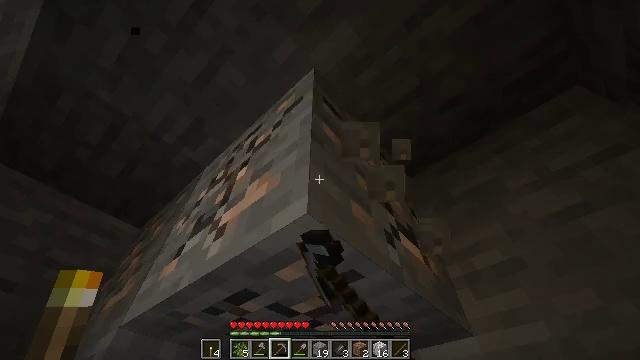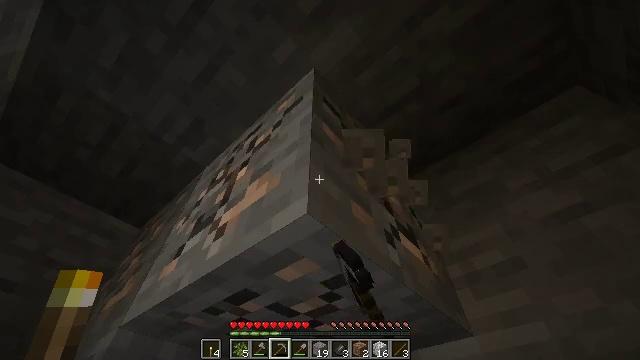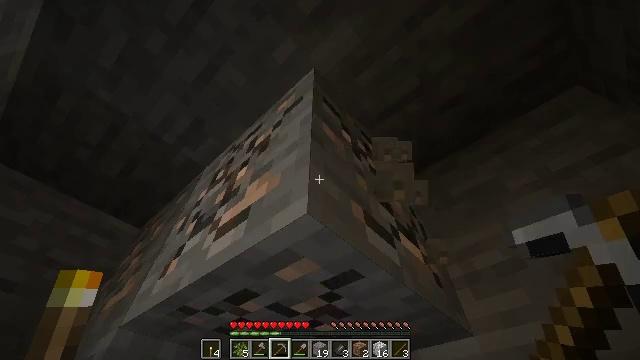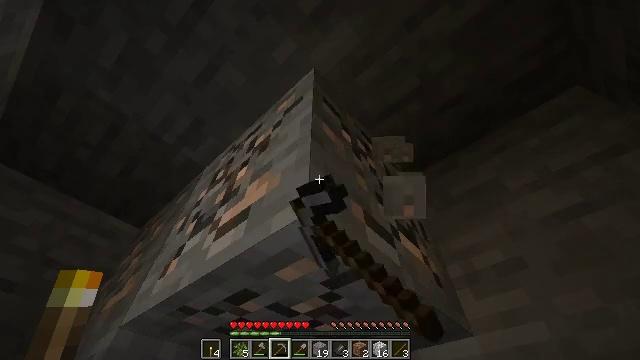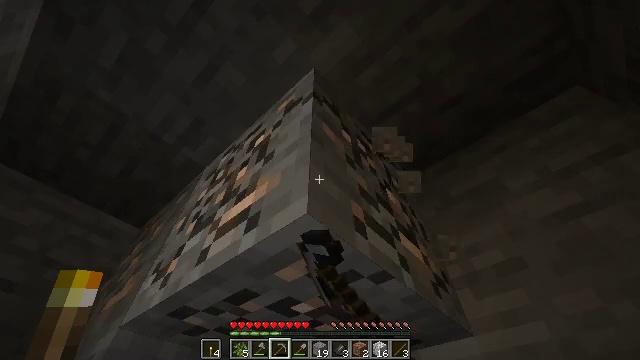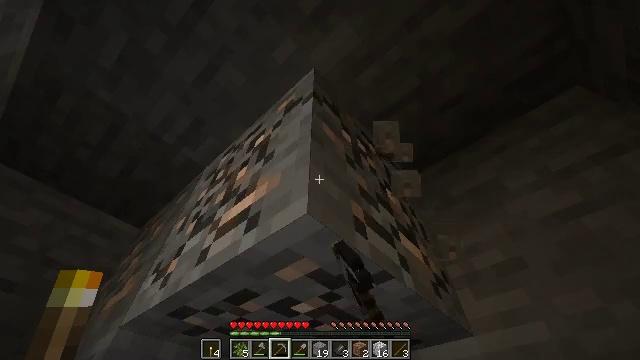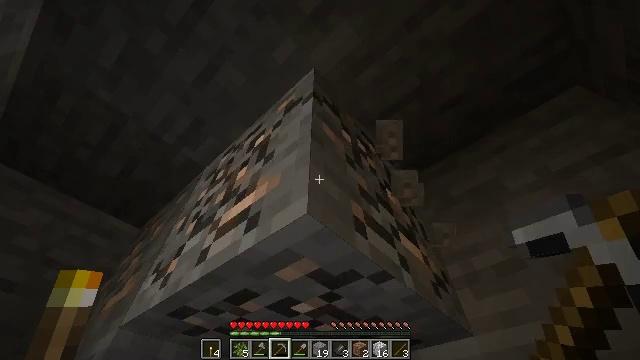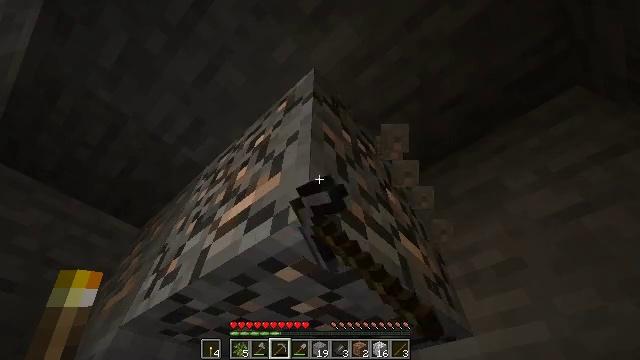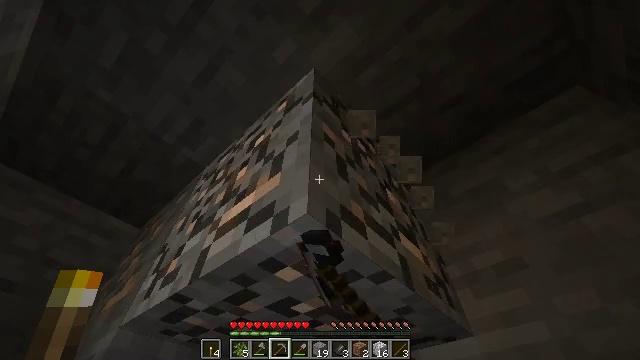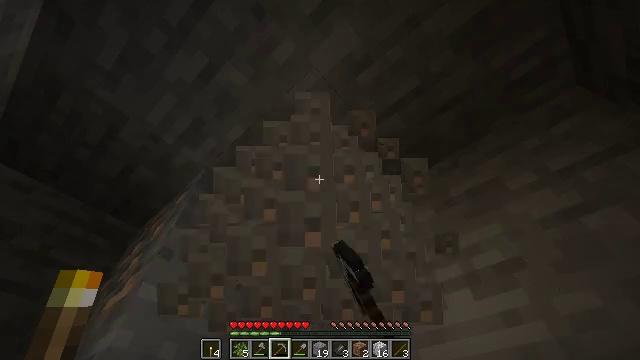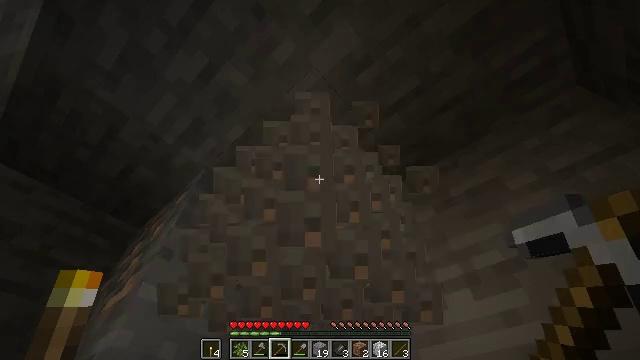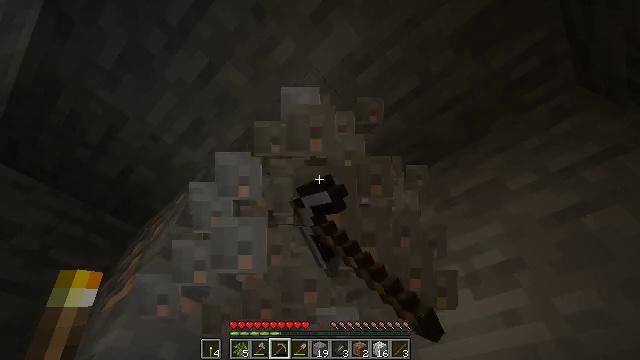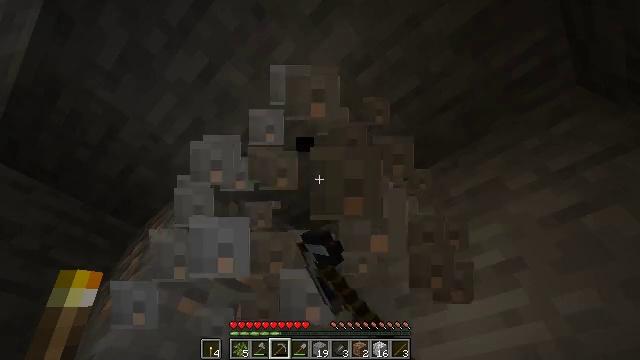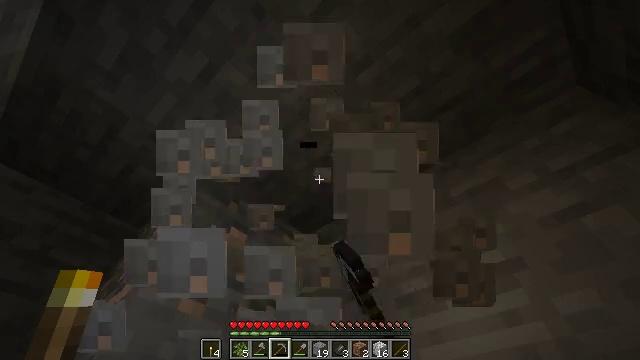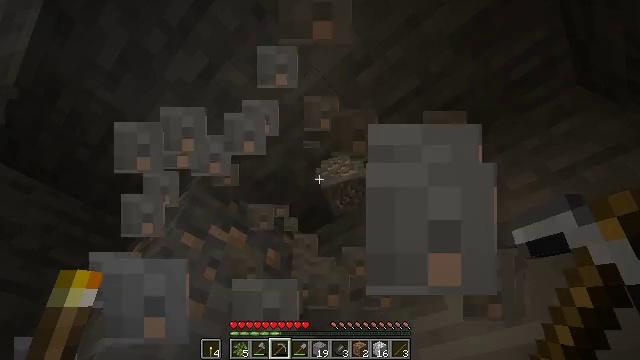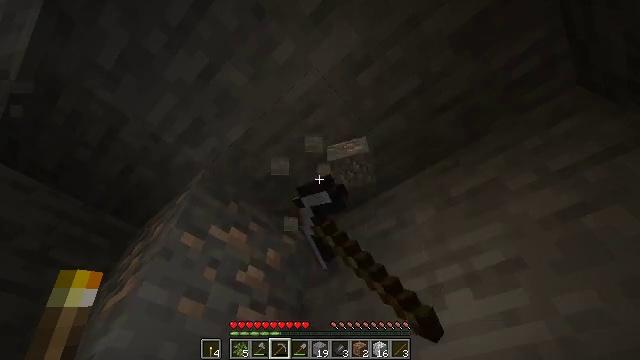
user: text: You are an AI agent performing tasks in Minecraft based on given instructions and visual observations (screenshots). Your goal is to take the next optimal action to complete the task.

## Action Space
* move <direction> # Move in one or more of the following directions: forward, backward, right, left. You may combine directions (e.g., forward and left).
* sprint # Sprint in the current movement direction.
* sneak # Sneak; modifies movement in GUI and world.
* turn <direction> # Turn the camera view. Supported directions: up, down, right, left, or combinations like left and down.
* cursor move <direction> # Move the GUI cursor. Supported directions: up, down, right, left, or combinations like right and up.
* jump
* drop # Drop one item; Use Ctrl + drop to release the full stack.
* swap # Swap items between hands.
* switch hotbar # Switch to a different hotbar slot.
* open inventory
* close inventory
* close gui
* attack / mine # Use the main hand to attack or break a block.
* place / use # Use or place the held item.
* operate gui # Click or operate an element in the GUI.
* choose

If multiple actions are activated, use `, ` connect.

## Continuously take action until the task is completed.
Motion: motion action
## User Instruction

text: Harvest stone in the caves.
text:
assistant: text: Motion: attack / mine
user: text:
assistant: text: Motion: attack / mine
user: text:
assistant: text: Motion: attack / mine
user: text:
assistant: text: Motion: attack / mine
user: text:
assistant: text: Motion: attack / mine
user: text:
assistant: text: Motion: attack / mine
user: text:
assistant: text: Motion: attack / mine
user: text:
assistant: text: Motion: attack / mine
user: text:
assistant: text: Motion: attack / mine
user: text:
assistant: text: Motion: attack / mine
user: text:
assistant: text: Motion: attack / mine
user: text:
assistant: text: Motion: attack / mine
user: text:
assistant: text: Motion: attack / mine
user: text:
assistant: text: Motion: attack / mine
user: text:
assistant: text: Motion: attack / mine
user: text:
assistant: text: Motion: attack / mine
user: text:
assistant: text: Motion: turn left and down, attack / mine
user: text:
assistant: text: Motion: turn left and down, attack / mine
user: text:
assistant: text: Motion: turn left and down, attack / mine
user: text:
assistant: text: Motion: turn left and down, attack / mine
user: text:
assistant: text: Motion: attack / mine
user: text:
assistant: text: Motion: attack / mine
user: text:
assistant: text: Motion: attack / mine
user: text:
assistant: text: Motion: attack / mine
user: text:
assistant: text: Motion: attack / mine
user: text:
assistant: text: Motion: attack / mine
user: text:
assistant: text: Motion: attack / mine
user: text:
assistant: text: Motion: attack / mine
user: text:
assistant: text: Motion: attack / mine
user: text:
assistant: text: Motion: attack / mine